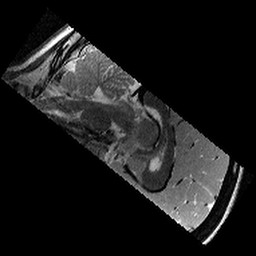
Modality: T2w
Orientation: sagittal
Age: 9
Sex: female
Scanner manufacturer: siemens
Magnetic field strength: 3 T
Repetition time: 9.23 s
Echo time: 0.067 s